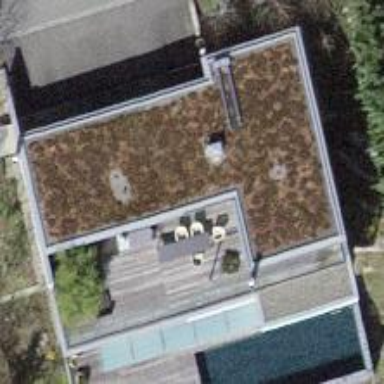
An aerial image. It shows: Residential building.